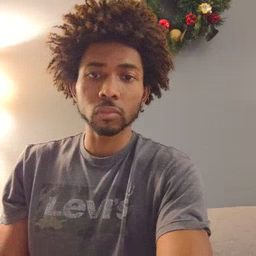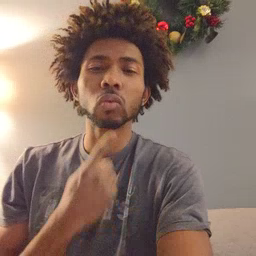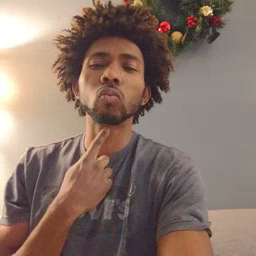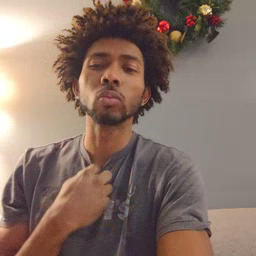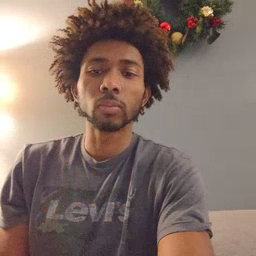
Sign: thirsty